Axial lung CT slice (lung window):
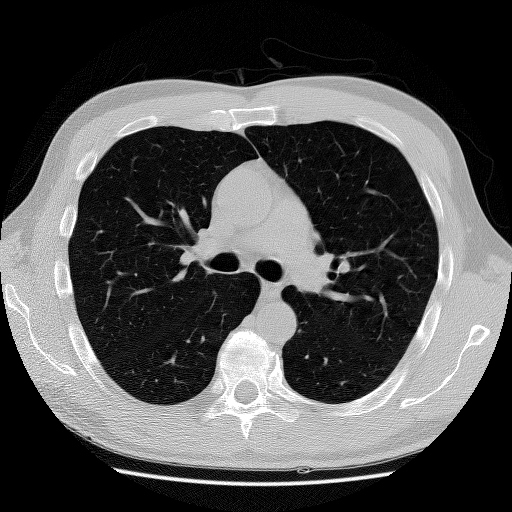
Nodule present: no